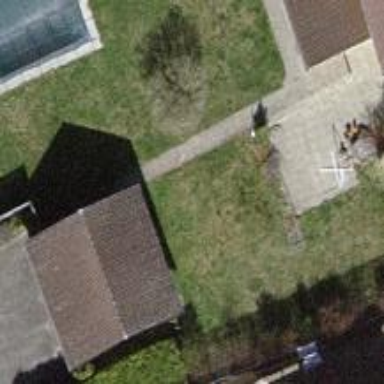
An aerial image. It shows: Garage building.